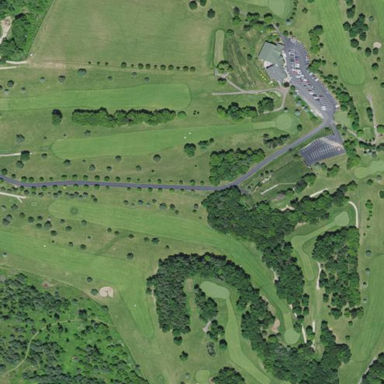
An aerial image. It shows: Golf course.